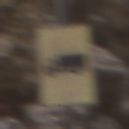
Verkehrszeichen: KFZZulaessigeGesamtmasse3Komma5TOhnePfeilsymbol
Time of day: Midday
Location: Outdoor (Urban)
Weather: PartlyCloudy
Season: NotSpecified
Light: Natural